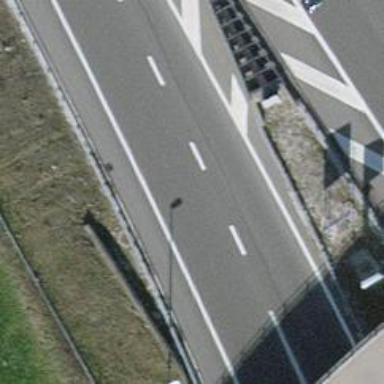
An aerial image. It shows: Asphalt motorway link.